Question: I'm calling a jQueryUI Dialog inside the iframe which looks like this:

But i need the dialog outside the iframe (like 'window.parent ----> open dialog' or something like that).
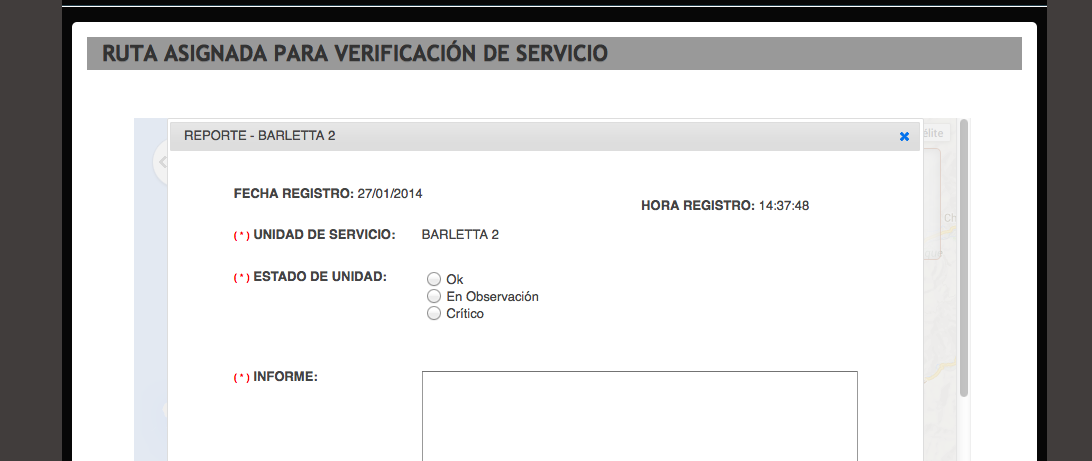
Answer: First, you need to initialize the dialog in the 'parent' with 'autoOpen' set to 'false' if thats the case.
'''
$("#dialog").dialog({ autoOpen: false });
'''
After you can open it from the iframe by adding 'parent.' before the expression:
'''
parent.$("#dialog").dialog("open");
'''